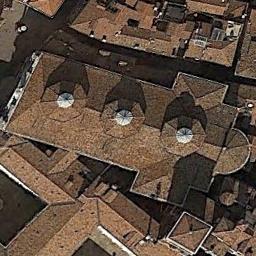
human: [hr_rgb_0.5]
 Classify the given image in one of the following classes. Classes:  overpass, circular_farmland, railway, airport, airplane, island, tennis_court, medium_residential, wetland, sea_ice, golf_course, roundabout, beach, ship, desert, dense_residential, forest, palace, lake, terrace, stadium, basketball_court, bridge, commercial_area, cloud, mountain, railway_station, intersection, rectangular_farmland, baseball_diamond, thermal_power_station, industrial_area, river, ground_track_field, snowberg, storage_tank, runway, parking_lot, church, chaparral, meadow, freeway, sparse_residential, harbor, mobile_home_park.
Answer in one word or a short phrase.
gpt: church